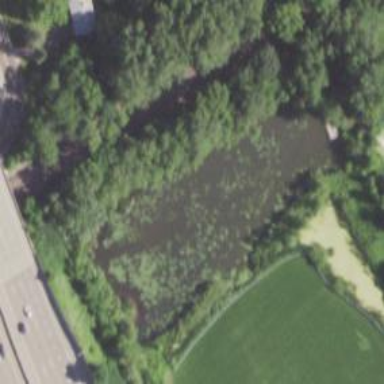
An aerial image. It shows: Pond surrounded by natural water.